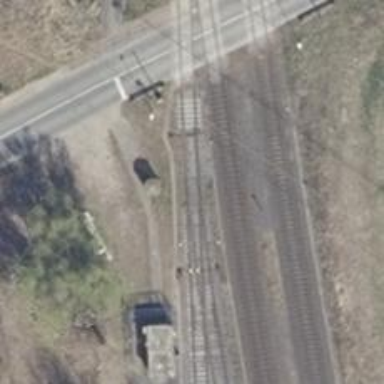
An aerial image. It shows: Railway spur service.